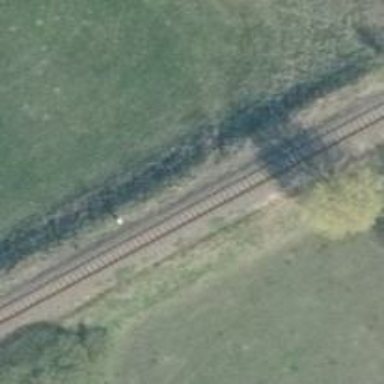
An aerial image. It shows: Solitary milestone along the railway.